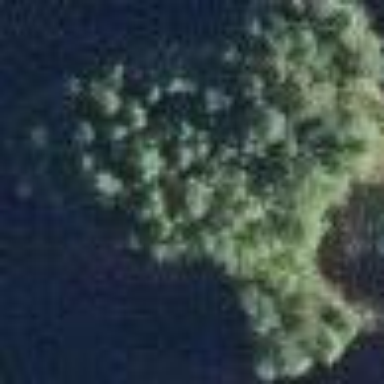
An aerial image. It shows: Islet.